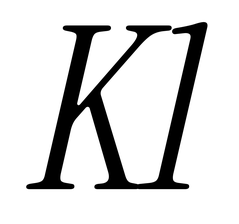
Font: InstrumentSerif-Italic